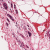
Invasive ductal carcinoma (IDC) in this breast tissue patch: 0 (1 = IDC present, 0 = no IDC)